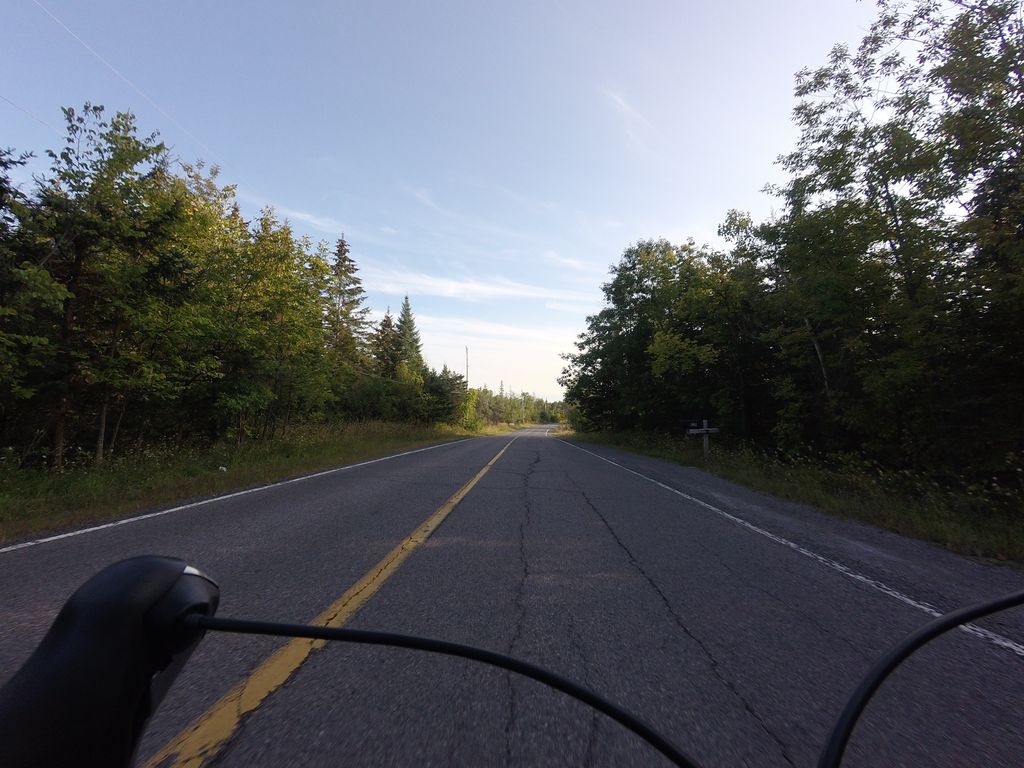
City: ottawa-gatineau